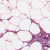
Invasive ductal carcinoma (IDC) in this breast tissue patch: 1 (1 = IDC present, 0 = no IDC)